Question: I created an app widget demo, I want to know is: it possible to set it to top or bottom of the home screen?

When set to bottom, then Android app menu dialer shortcut and contacts cannot be clicked. If screen is empty then it is set to top, but what about bottom?
And if the screen is not empty (suppose there is google search tab bar at top) and I want to display my widget above the Google search bar?
Is it possible or not?
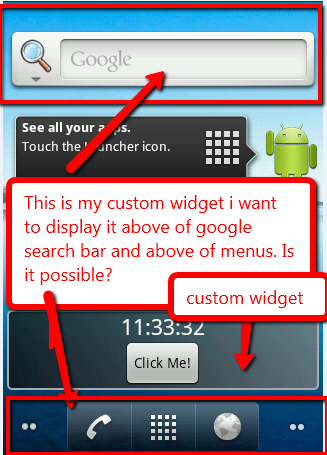
Answer: You can not do it programmatically. It is user decision where to put your widget, and whether to put it on screen at all. You just supply widget size, and launcher will allow user to put your widget where it does fit.